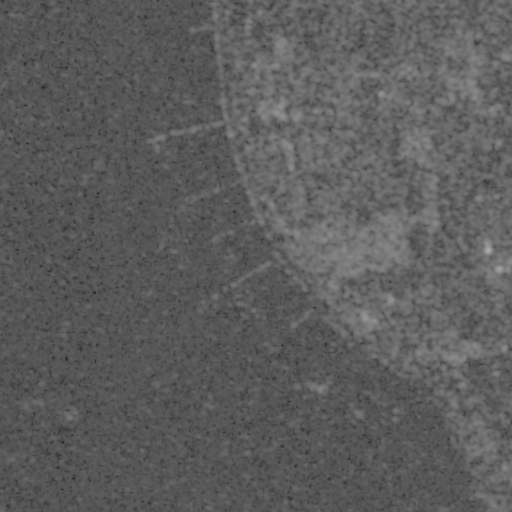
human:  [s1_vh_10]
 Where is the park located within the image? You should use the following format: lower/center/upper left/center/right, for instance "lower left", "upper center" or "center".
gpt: The park is located in the upper center of the image.
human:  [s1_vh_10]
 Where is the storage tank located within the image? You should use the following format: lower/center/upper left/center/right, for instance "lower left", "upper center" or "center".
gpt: The storage tank is located in the upper right of the image.
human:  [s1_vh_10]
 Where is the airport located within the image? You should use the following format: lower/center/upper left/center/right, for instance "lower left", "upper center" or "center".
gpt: There is no airport in the image.

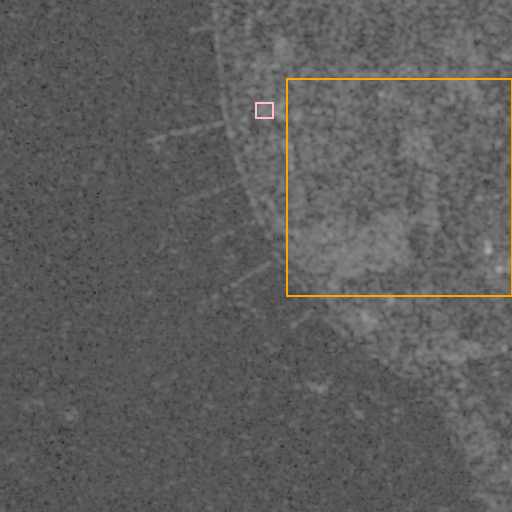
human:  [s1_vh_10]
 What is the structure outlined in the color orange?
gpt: The structure outlined in orange is a crop field.
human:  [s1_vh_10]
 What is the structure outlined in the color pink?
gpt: The structure outlined in pink is a park.
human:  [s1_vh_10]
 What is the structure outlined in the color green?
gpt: There is no green outline.